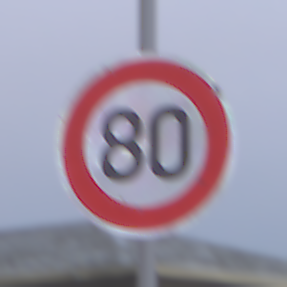
Verkehrszeichen: Geschwindigkeit80
Umgebung: Outdoor, Beach
Tageszeit: SunriseSunset
Wetter: Overcast
Licht: Natural
Jahreszeit: NotSpecified
Kontrast: LowContrast